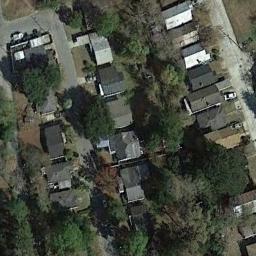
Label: dense_residential